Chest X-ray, AP view. Patient: 66 years old, sex F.
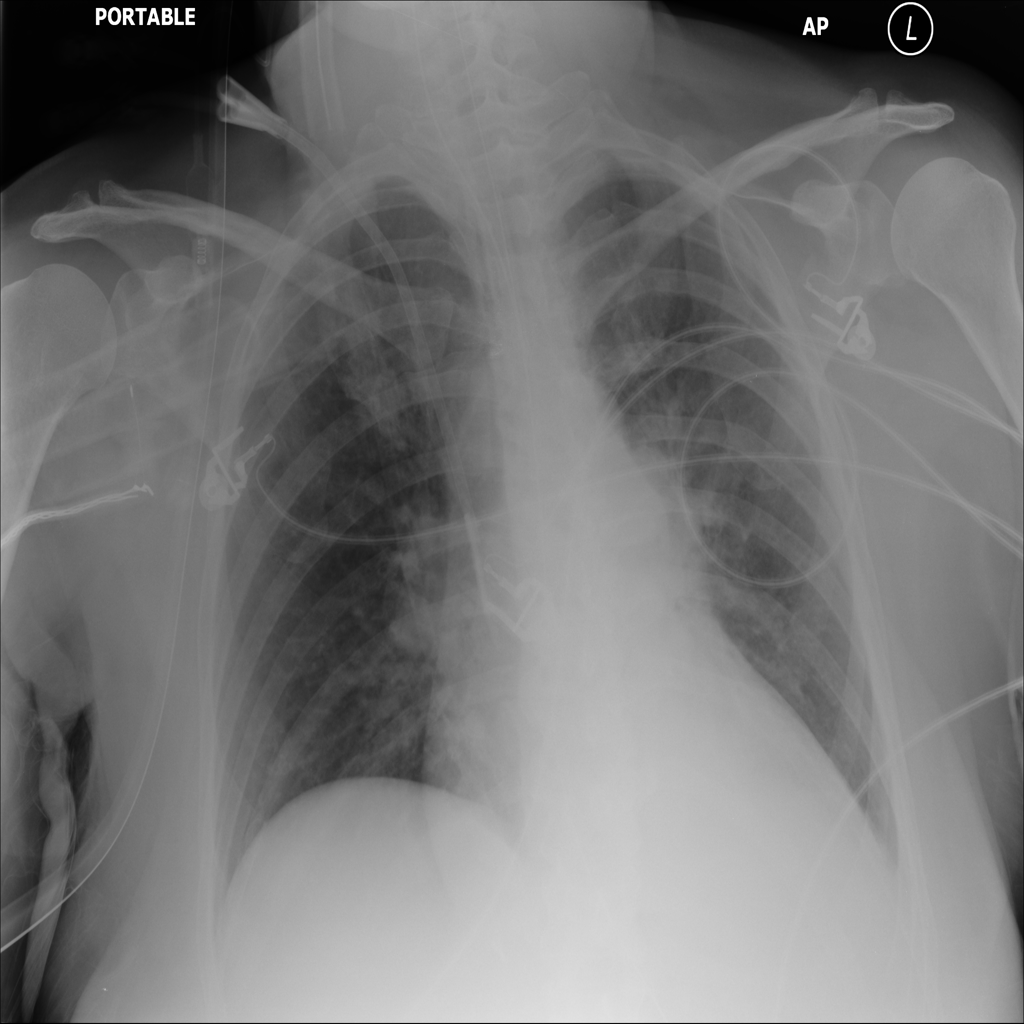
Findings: Atelectasis